Aerial crown-view tile of a tropical tree (Barro Colorado Island, Panama), acquired 20250512:
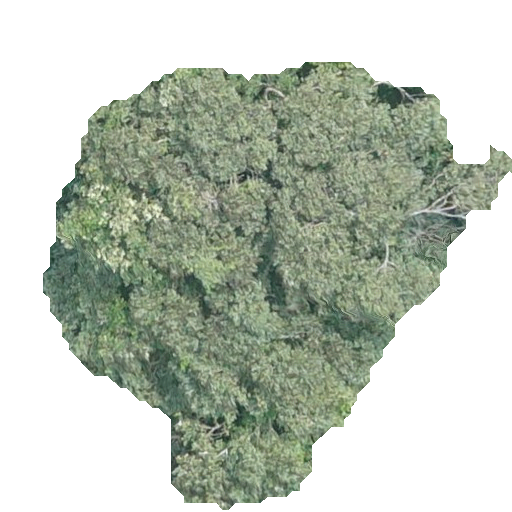
Species: Luehea seemannii
GBIF accepted scientific name: Luehea seemannii
Crown area: 191.622 m²